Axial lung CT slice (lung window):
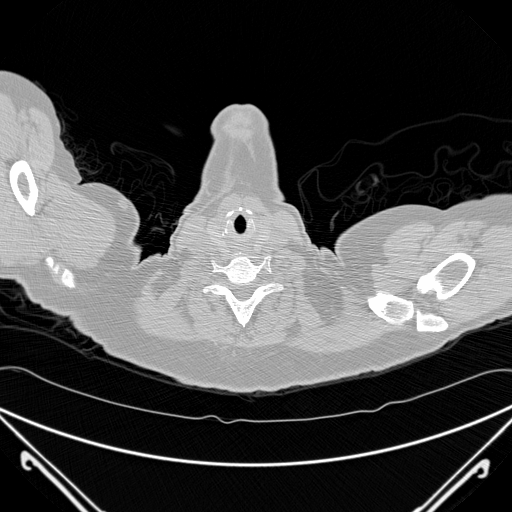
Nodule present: no